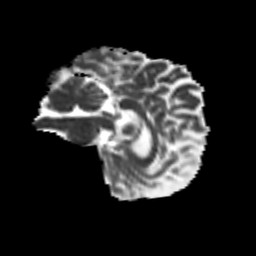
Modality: MD
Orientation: sagittal
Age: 58
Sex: male
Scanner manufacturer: siemens
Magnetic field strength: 3 T
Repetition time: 8.6 s
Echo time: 0.095 s